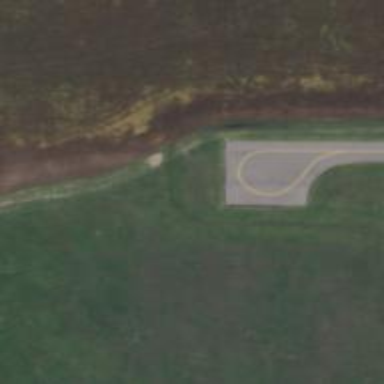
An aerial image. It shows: Image of taxiway at airport.